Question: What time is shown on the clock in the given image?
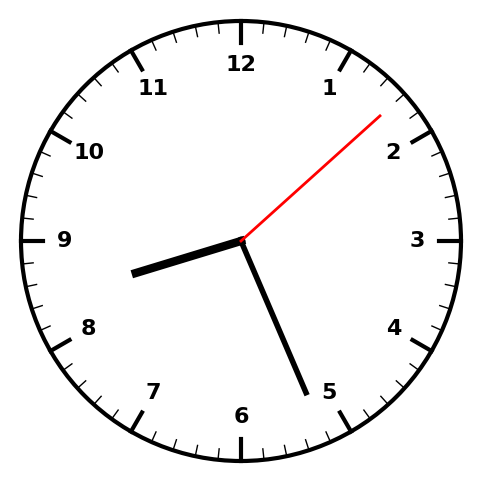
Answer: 08:26:08